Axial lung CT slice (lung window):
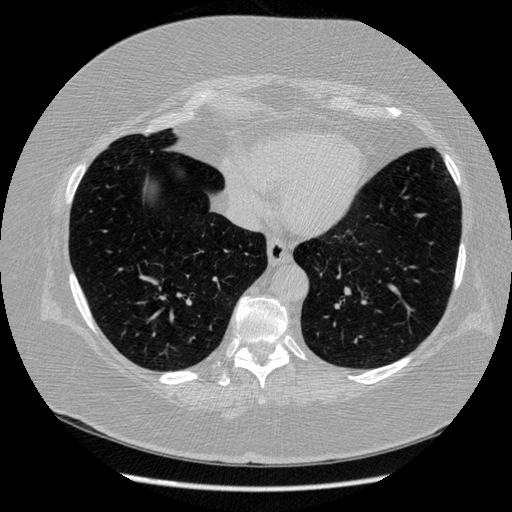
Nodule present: no